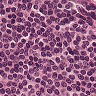
Metastatic tissue present: no